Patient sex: M
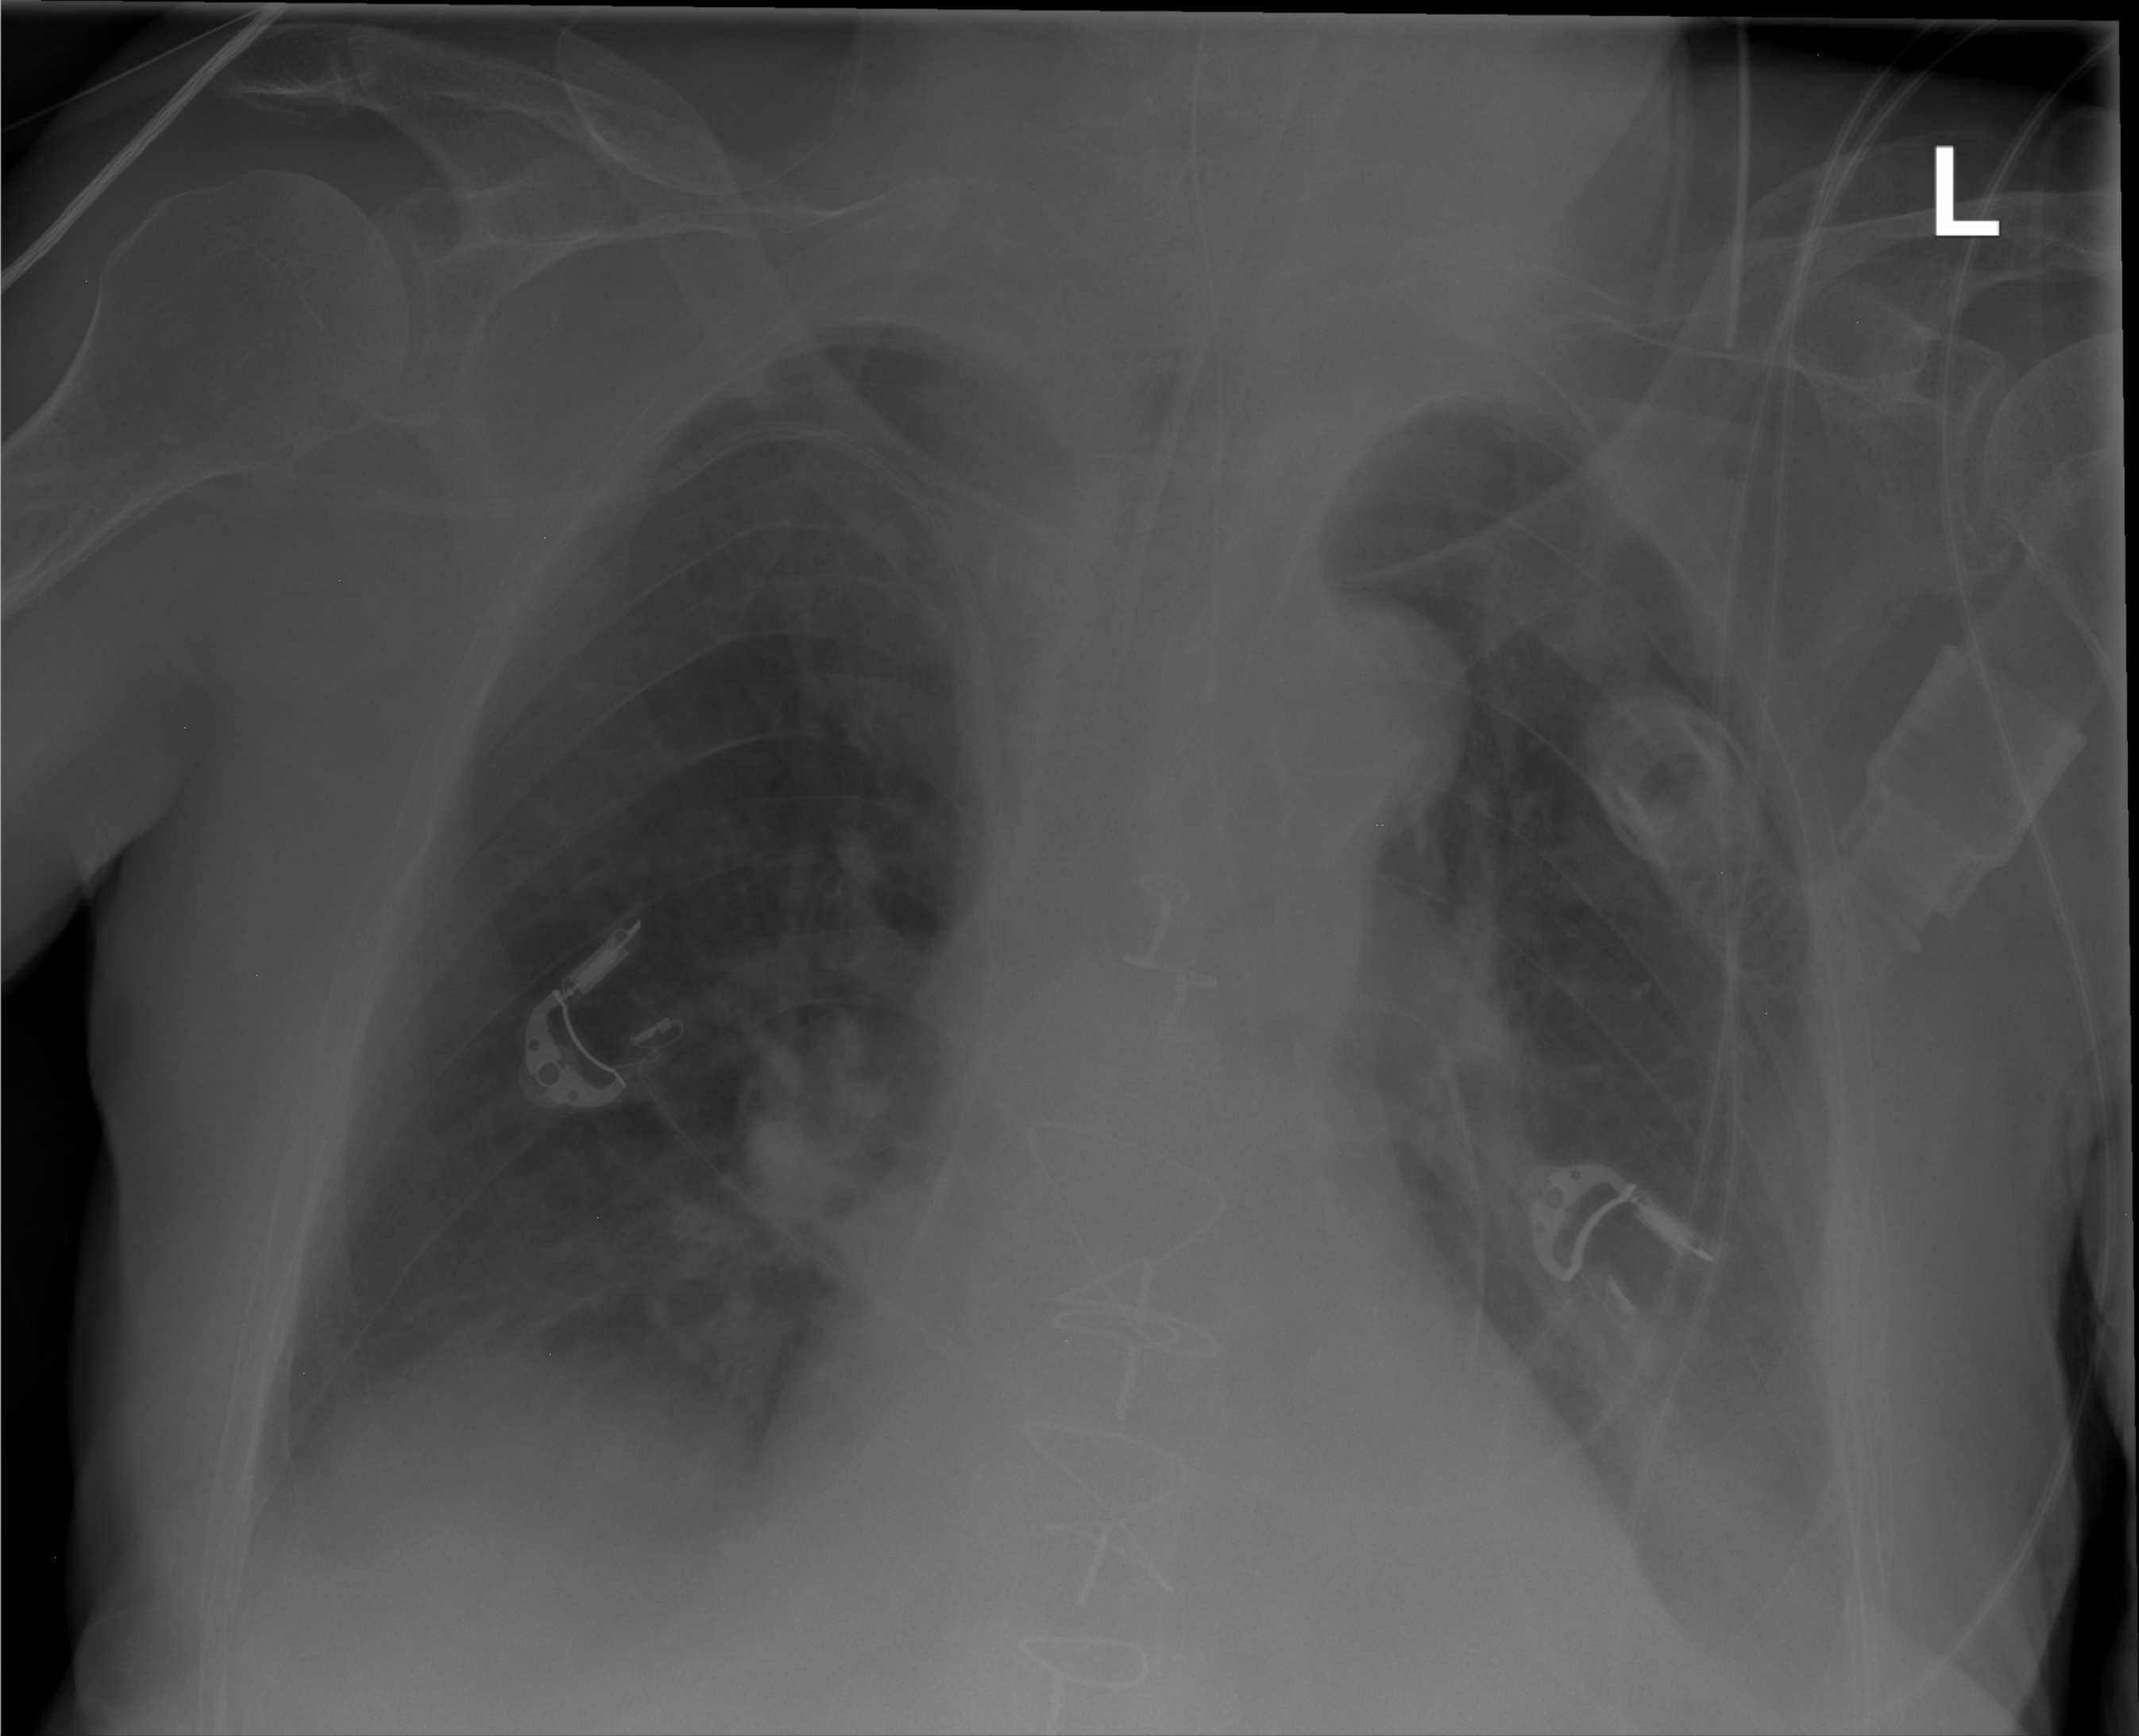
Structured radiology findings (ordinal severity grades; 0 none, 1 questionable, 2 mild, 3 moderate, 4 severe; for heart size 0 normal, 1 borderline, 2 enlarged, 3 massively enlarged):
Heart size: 2
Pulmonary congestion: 0
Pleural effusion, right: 2
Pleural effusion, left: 2
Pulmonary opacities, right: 1
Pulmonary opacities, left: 1
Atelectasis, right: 2
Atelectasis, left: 1